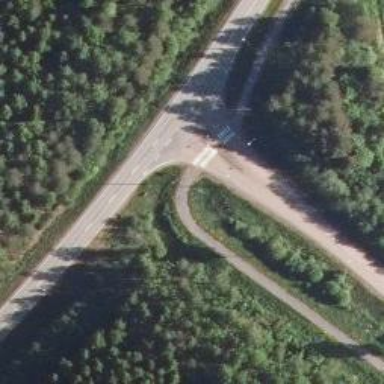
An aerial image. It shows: Island crossing on the road.